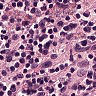
Metastatic tissue present: no